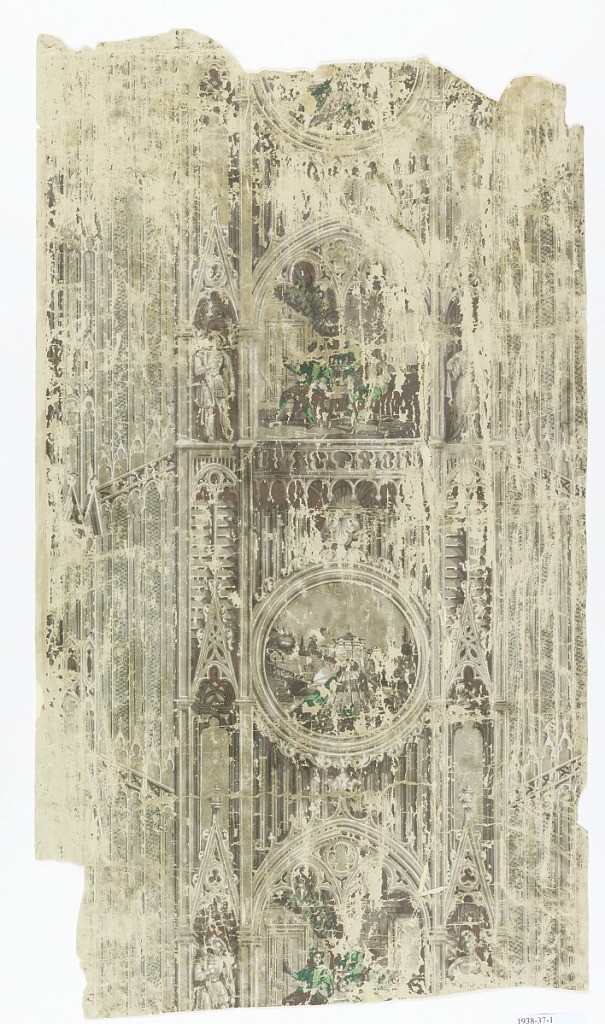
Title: Sidewall
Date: ca. 1845
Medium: Block-printed paper
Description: Vertical strip picturing details of Gothic architecture in grisaille, the center containing doorways with figures in green and brown alternating with circular medallions depicting a railroad station with a train and an underpass.